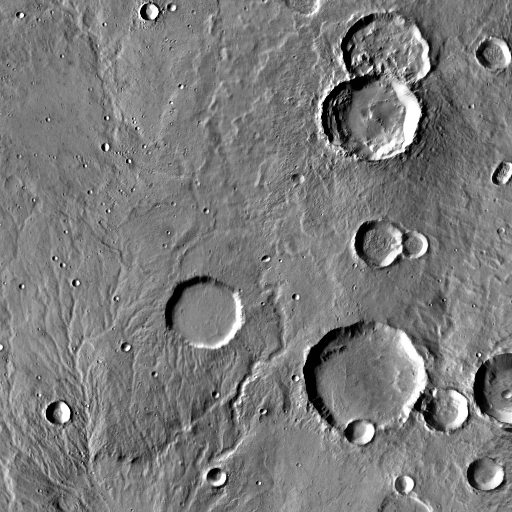
Crater classes present: Background, Other, Buried, Secondary